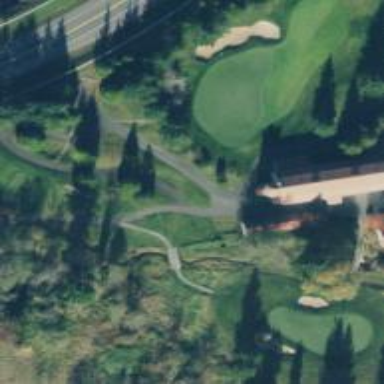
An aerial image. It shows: Path designated for golf carts.